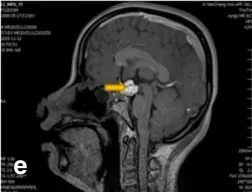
The pre- and post - operative MR images. D, e, f: the four images taken on postoperative day 2 showed the craniopharyngioma lesion was total resected. The green arrow showed calcification in tumor; the Yellow arrows showed auto-adipose tissue.
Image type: radiology (mri)